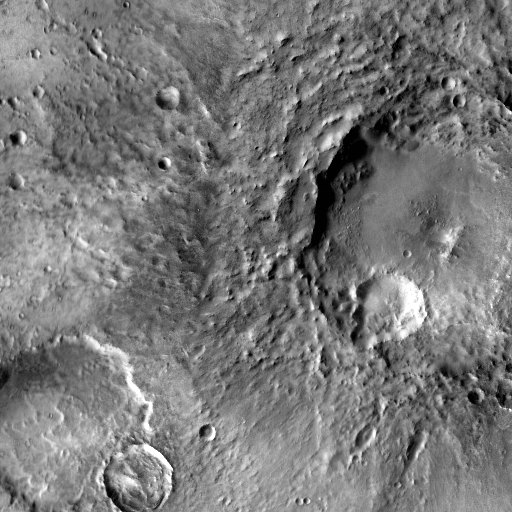
Crater classes present: Background, Other, Layered, Buried, Secondary